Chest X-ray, PA view. Patient: 47 years old, sex F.
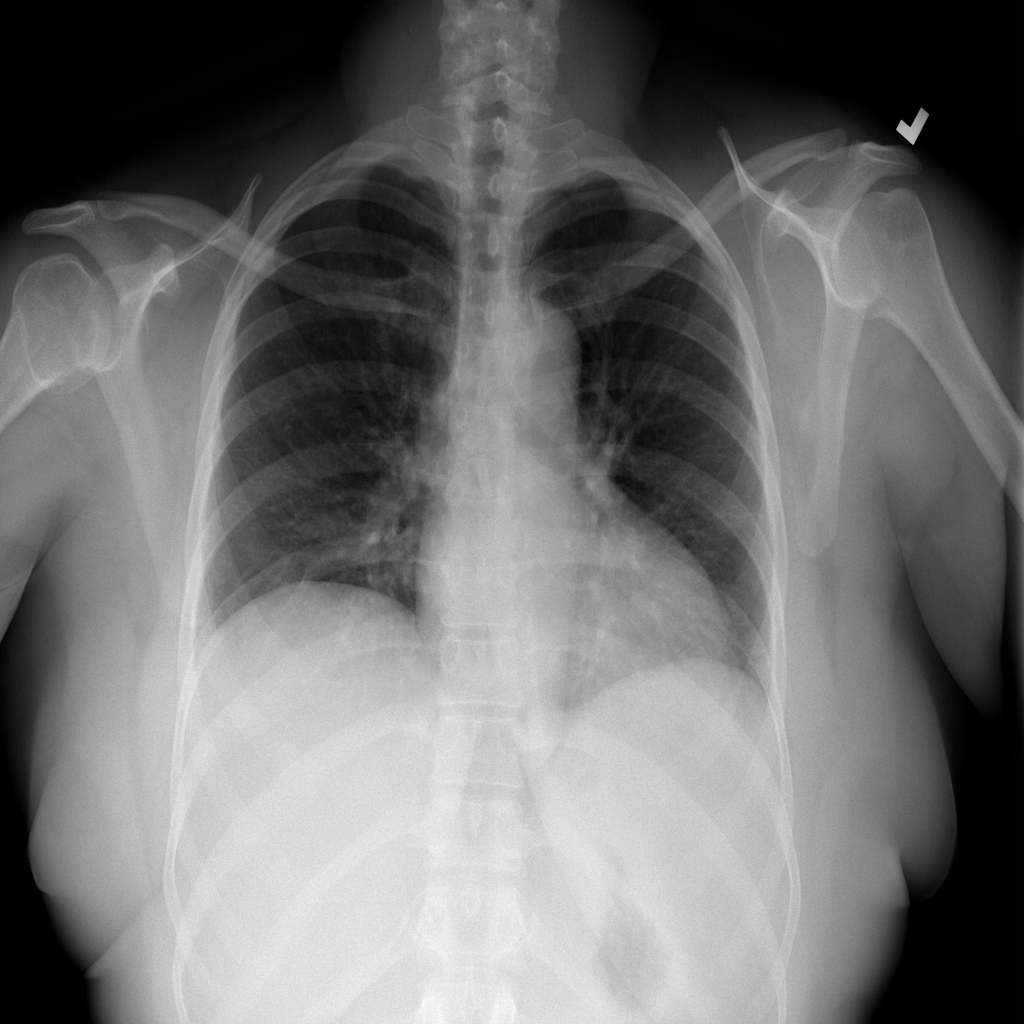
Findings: Cardiomegaly, Effusion